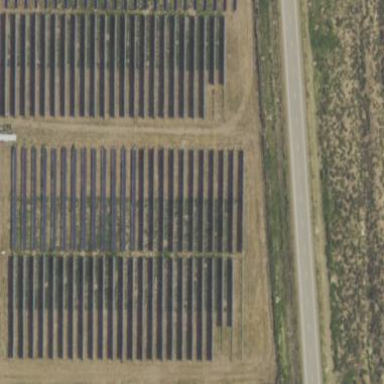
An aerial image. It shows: Solar power generator using photovoltaic panels.